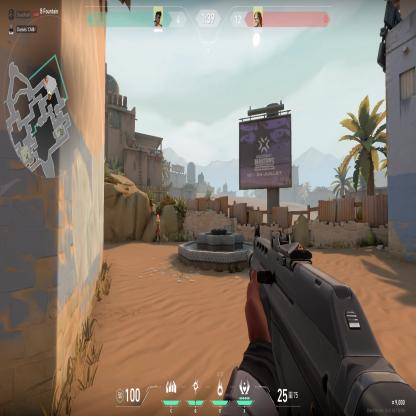
Label: enemy